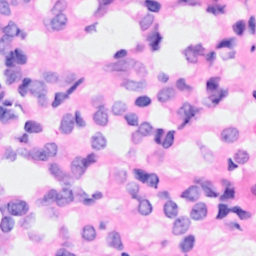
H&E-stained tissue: Breast